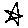
Label: star